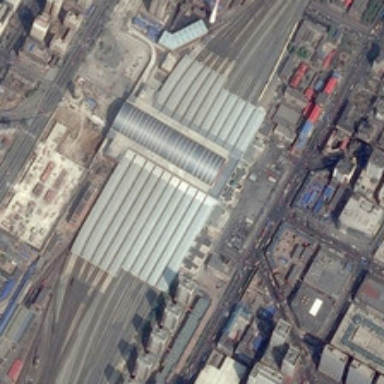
Many buildings are in two sides of a railway station .